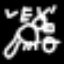
Label: square